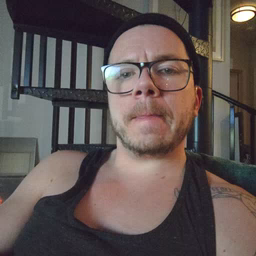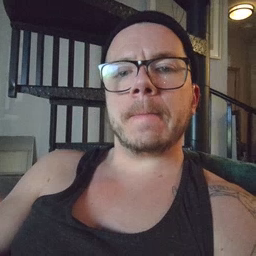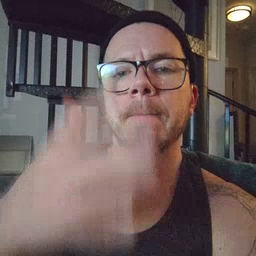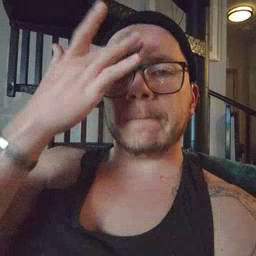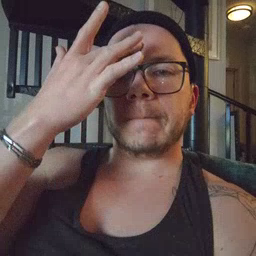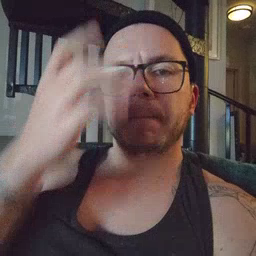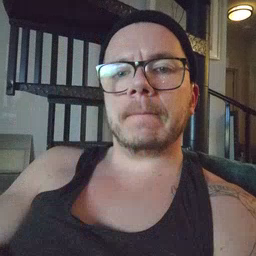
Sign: sick